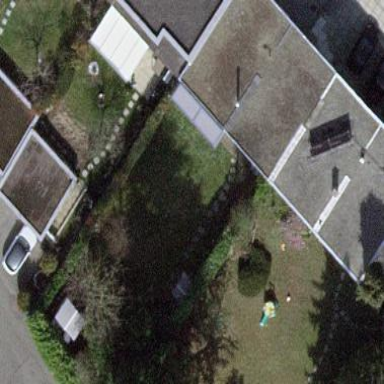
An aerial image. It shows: Garden surrounded by fence.